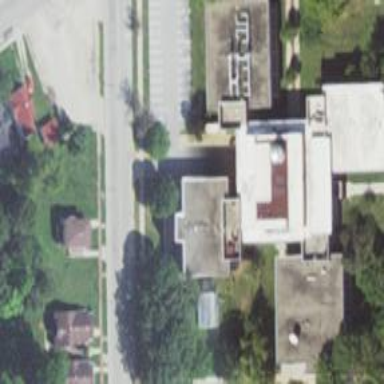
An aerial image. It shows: College building.